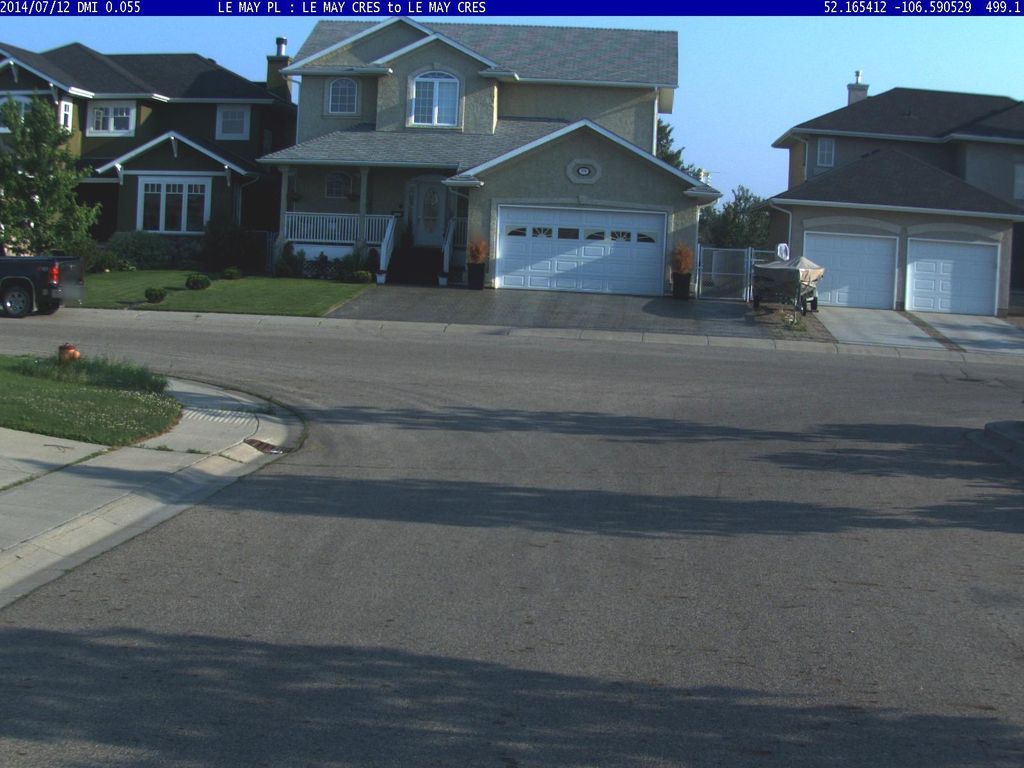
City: saskatoon